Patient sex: M
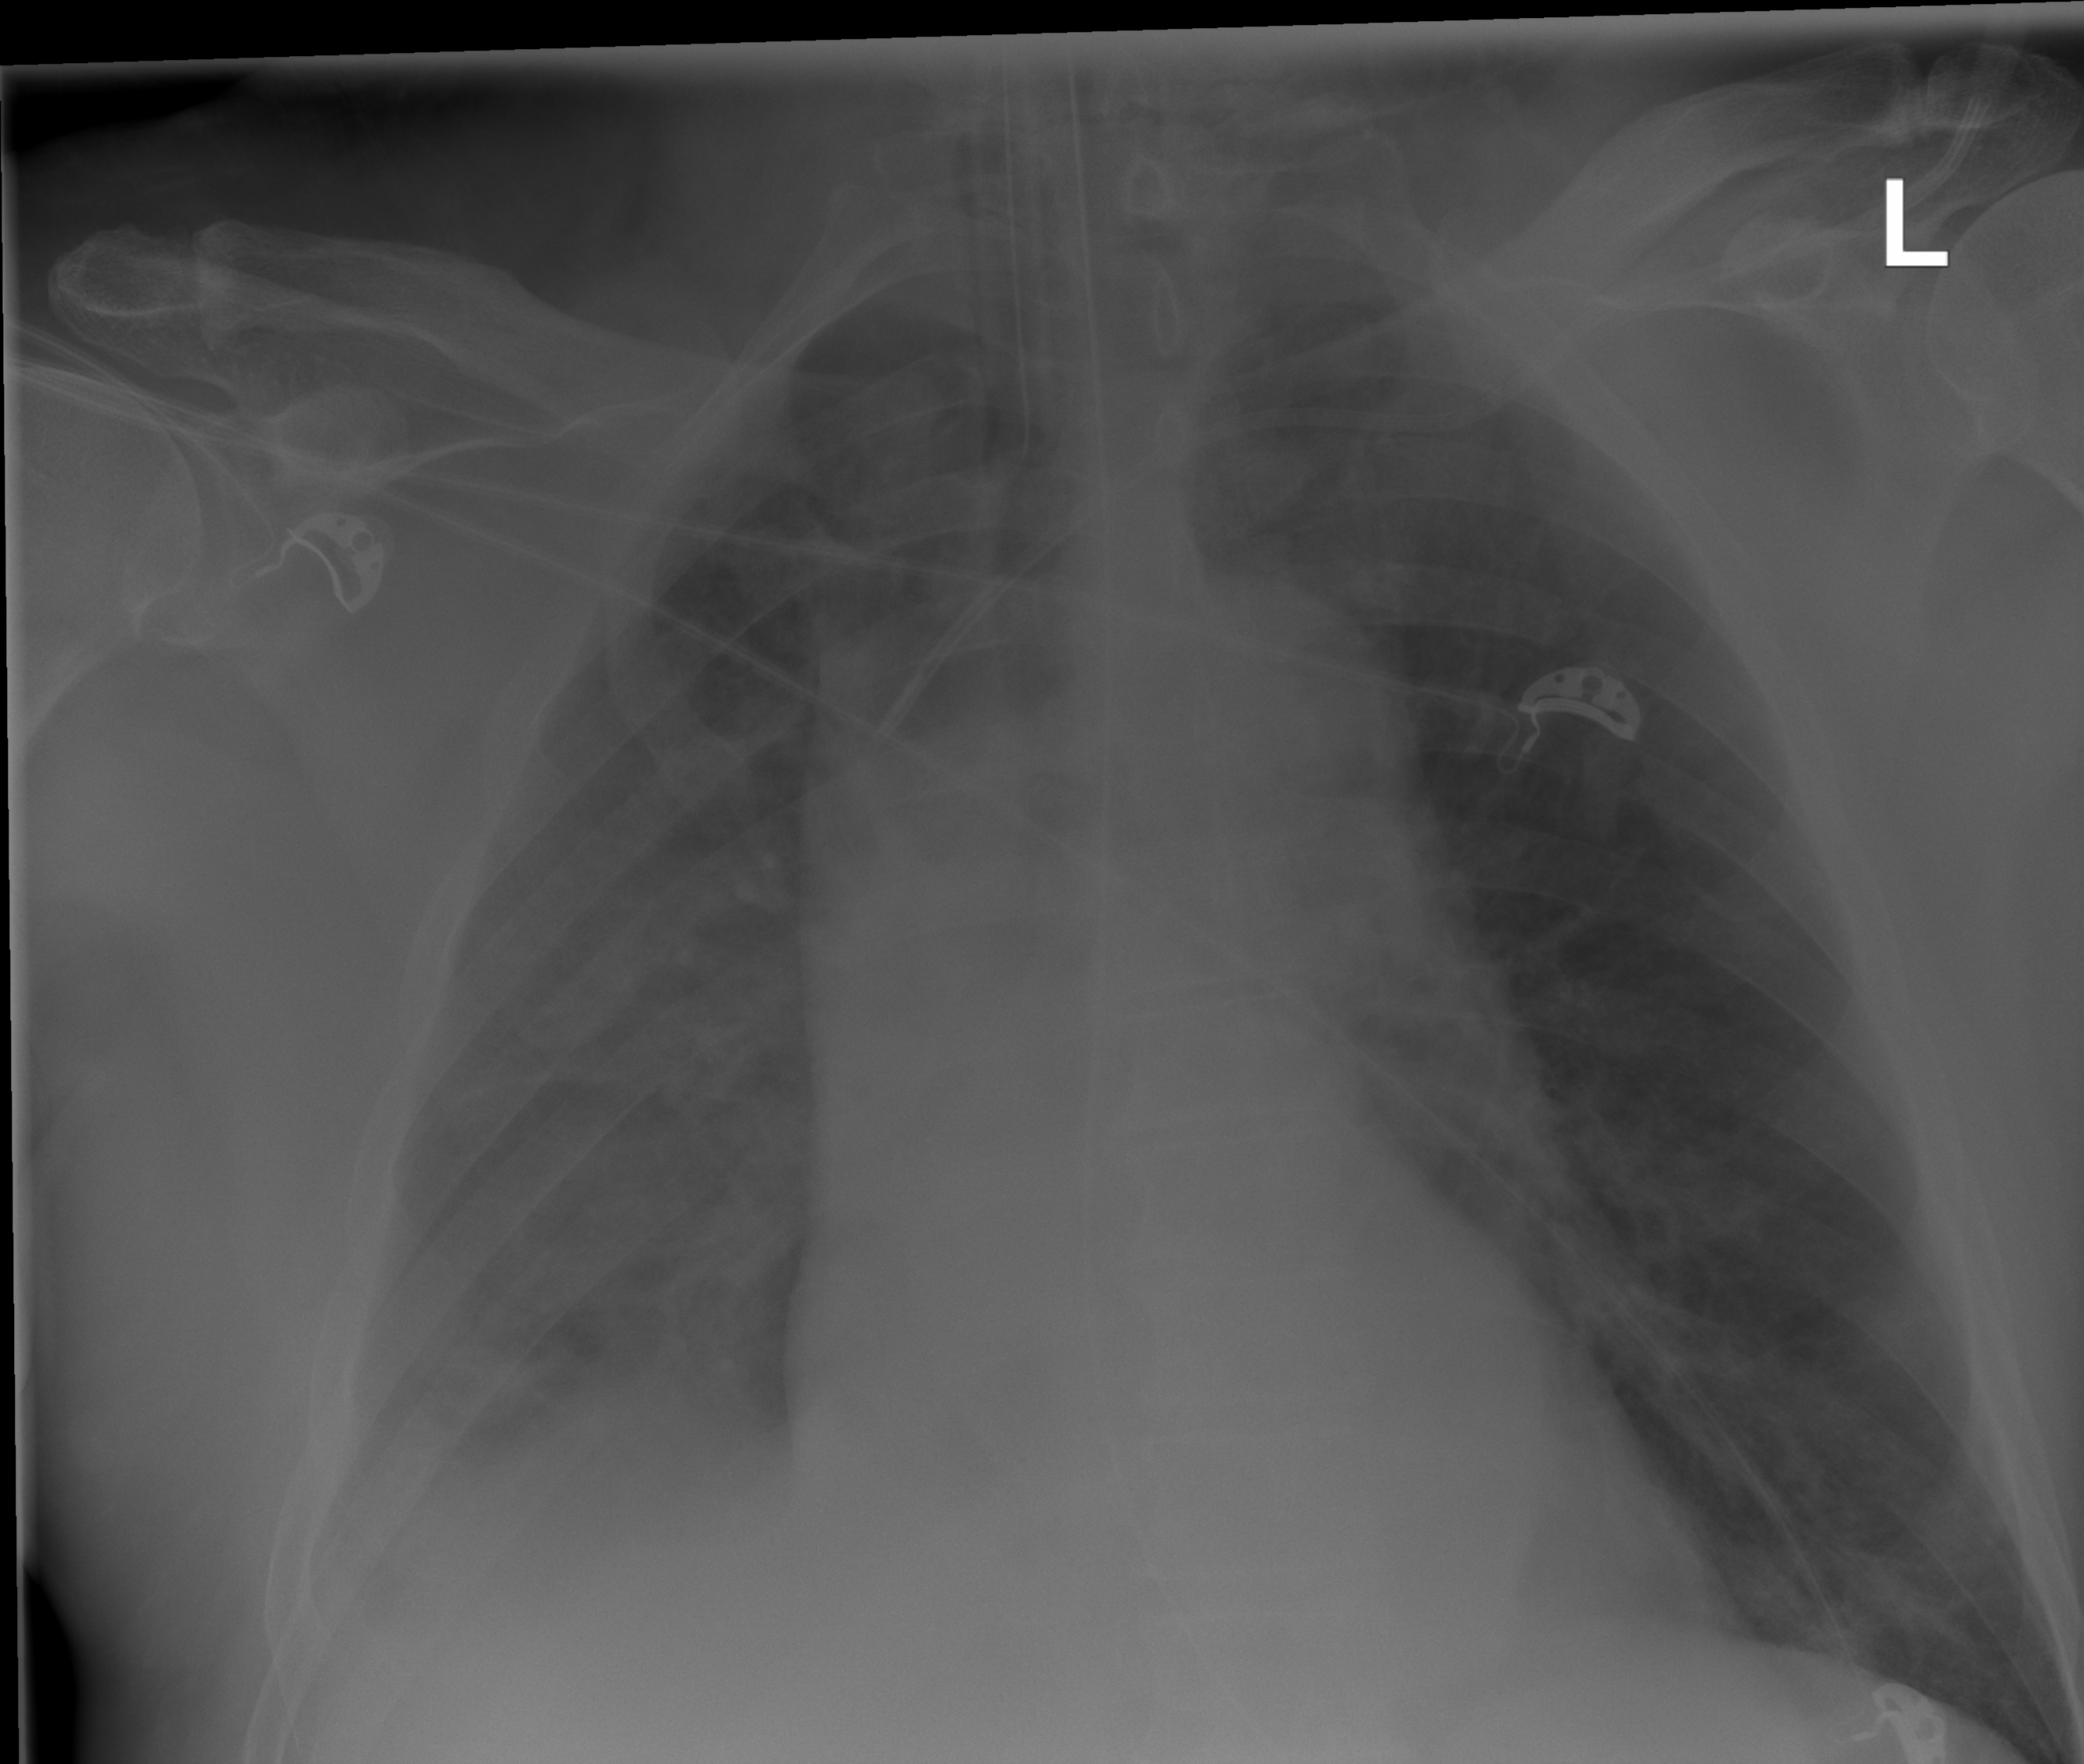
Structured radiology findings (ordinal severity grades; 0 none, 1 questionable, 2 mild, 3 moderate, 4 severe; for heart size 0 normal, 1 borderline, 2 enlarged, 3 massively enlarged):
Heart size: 0
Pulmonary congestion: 0
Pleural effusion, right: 3
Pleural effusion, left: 0
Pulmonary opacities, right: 0
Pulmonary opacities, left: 0
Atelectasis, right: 2
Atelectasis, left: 0